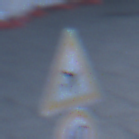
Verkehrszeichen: FlugbetriebLinks
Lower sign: Geschwindigkeit40
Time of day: SunriseSunset
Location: Outdoor (Urban)
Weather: PartlyCloudy
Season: NotSpecified
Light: Natural